The image is an STFT spectrogram (time versus frequency) of a rotating-machine vibration signal. Determine the machine's mechanical condition. Answer with exactly one of: normal, misalignment, unbalance, looseness.
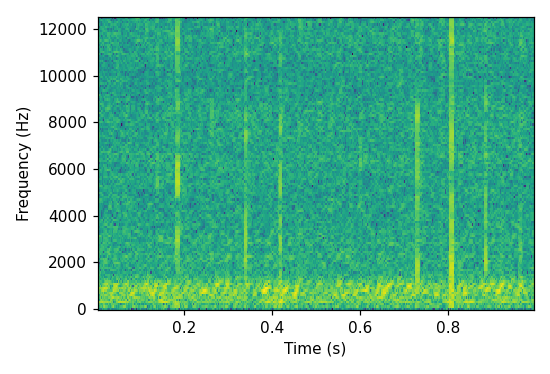
Answer: unbalance